Question: I am using 'opencsv' for getting values out of multiple csv sheets to write them into one csv sheets. This is what I am doing:
'''
//reading all entries in a huge list
for (int j = 0; j < (fileList.size() - 740); j++) {
String csvFile = "C:\" + fileList.get(j);
reader = new CSVReader(new FileReader(csvFile), ';');
hugeList = reader.readAll();
List<String[]> data = new ArrayList<String[]>();
List<String> tmp= new ArrayList<String>();
for(int m = 0; m < hugeList.size(); m++) {
String[] values = hugeList.get(m);
tmp.add(values[0]);
}
data.add(tmp.toArray(new String[0]));
writer.writeAll(data);
}
'''
As you can see I am getting the file and write its content into a list('hugeList') and then mapping each value on a new data array which I am writing into my new sheet. The problem is I am getting the data in a row and not in a column:

How to write my data 'column-by-column'? What is wrong in my algorithm?
I appreciate your reply!
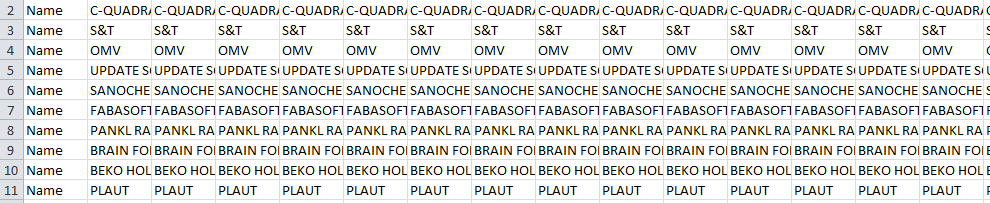
Answer: What is wrong here is very simple: you must write a every entry as new line
'''
E.g.: writer.writeNext(data);
'''
See example below for more details
'''
for (int j = 0; j < fileList.size(); j++) {
String csvFile = readPath + fileList.get(j);
System.out.println("Read: " + csvFile);
reader = new CSVReader(new FileReader(csvFile), ';');
hugeList = reader.readAll();
String[] data = new String[1];
for (int m = 0; m < hugeList.size(); m++) {
String[] values = hugeList.get(m);
data[0] = values[0];
writer.writeNext(data);
}
}
'''